Question: I'm including Source Sans Pro from Google fonts and I realized that it's not displaying correctly in Google Chrome only, it seems.
I tried running an Incognito window just to make sure it wasn't a plug-in, and sure enough it's still showing at what seems to be 'font weight 400' instead of '200' for ultra-light, even right on the Google Fonts site (as well as the project I caught the error in).
Is this a Chrome-only thing? It seems strange that Chrome wouldn't support that font at 200 font weight even on the Google Fonts site, hmm.
Heres an image from a screenshot of the google fonts page:

Any thoughts?
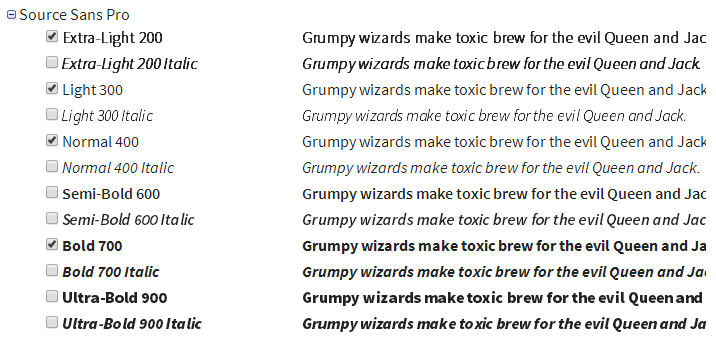
Answer: > Status of the issue, June 2014: Fixed with Chrome 37
Well , chrome will use DirectWrite from version 37 and till that , most WD know that it dosen't renders fonts correctly.
Here its discussed : <URL>
And another SO question with detailed answers : <URL>